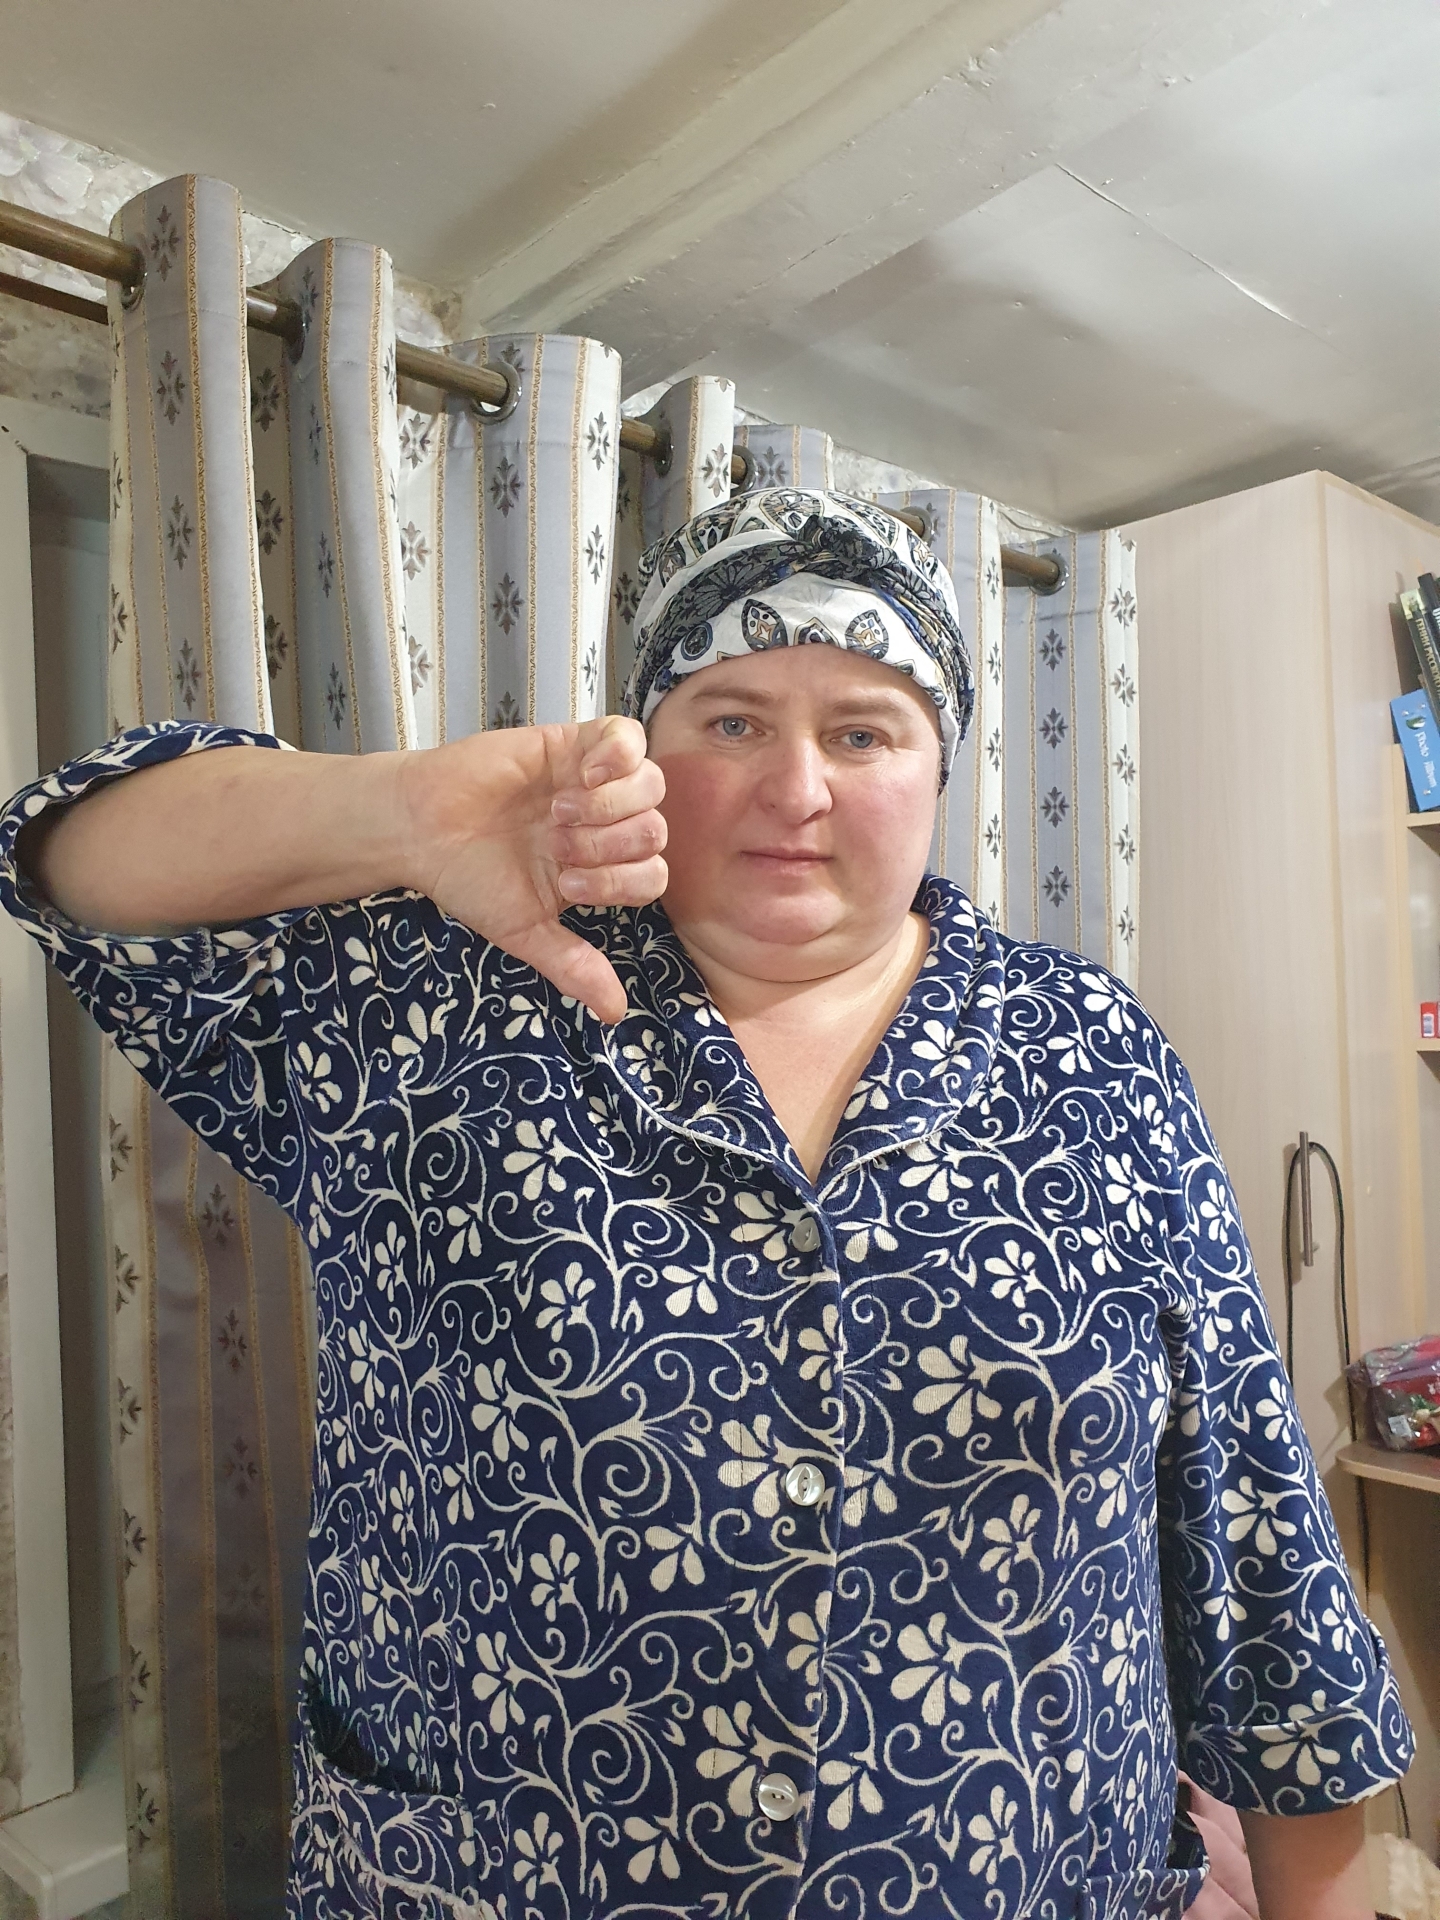
Label: clear